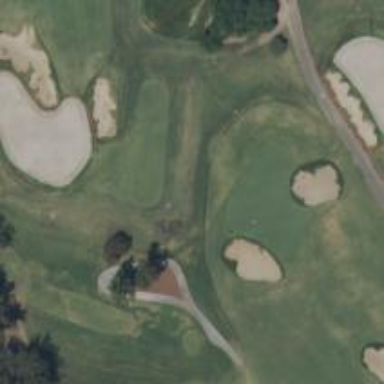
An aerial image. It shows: View of golf hole.